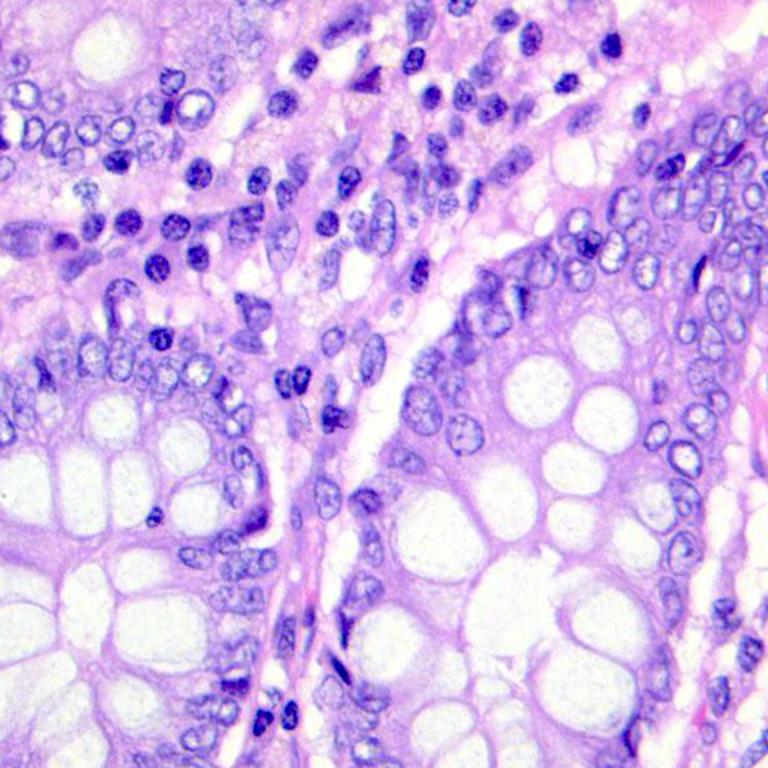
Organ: colon
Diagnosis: benign